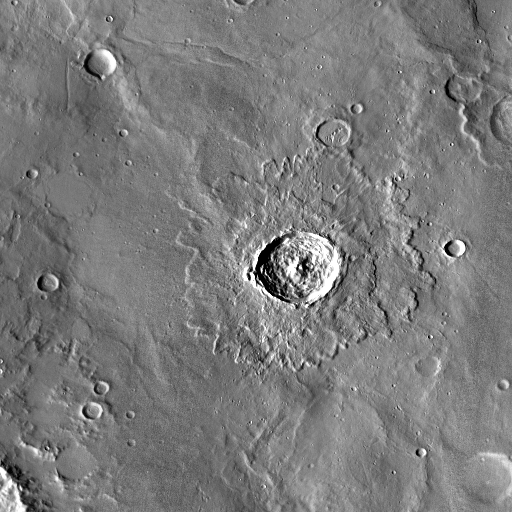
Crater classes present: Background, Other, Layered, Buried